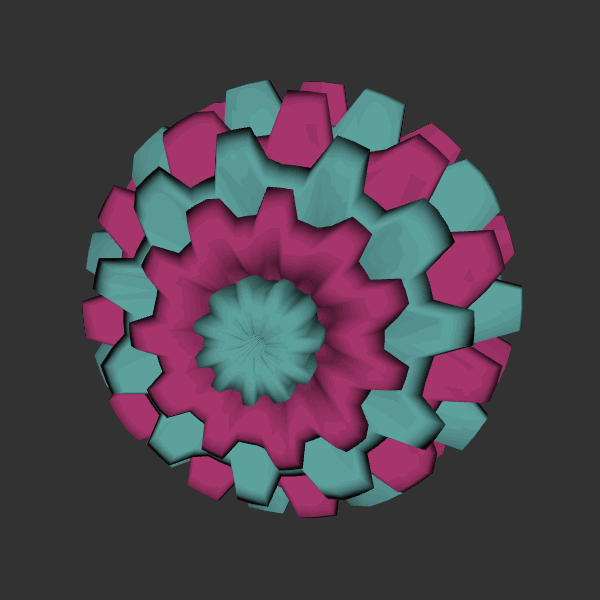
Background: dark